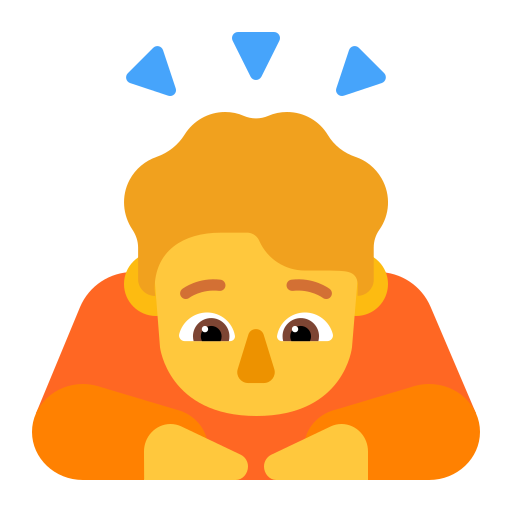
person bowing flat default